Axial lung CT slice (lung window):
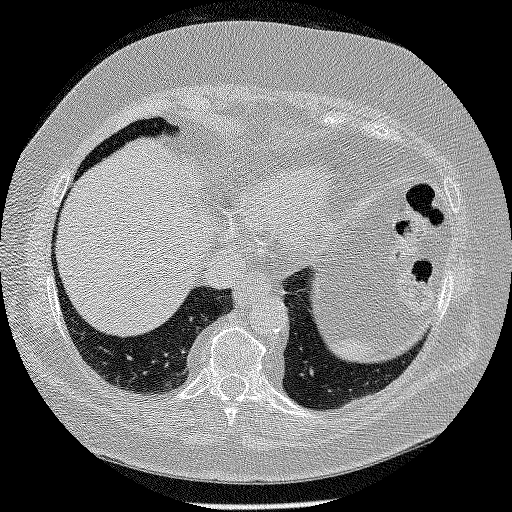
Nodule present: no